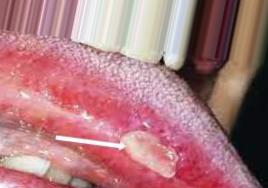
Condition: Mouth Ulcer